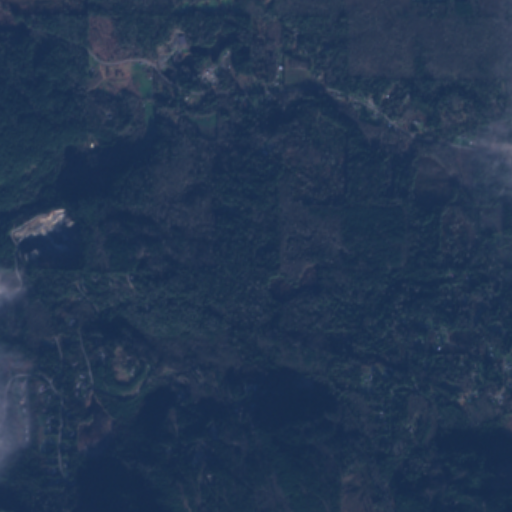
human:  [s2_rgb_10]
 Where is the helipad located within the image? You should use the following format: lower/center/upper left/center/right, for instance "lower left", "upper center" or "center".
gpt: The helipad is located in the lower left of the image.
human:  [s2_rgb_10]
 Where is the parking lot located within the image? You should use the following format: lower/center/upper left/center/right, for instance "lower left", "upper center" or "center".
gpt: The parking lot is located in the upper left of the image.
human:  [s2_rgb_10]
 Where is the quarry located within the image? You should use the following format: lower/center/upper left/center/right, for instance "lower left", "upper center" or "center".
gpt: The quarry is located in the center left of the image.
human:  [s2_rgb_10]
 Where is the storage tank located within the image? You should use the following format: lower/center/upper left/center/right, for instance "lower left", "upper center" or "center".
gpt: The storage tank is located in the lower left of the image.
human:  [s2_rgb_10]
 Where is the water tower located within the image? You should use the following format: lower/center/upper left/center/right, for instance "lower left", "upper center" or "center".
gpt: The water tower is located in the lower left of the image.
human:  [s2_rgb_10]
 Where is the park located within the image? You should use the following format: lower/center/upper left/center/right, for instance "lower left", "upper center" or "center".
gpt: There is no park in the image.